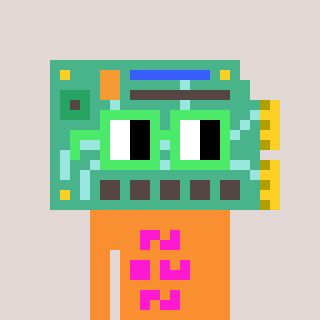
a pixel art character with square light green glasses, a chipboard-shaped head and a orange-colored body on a warm background